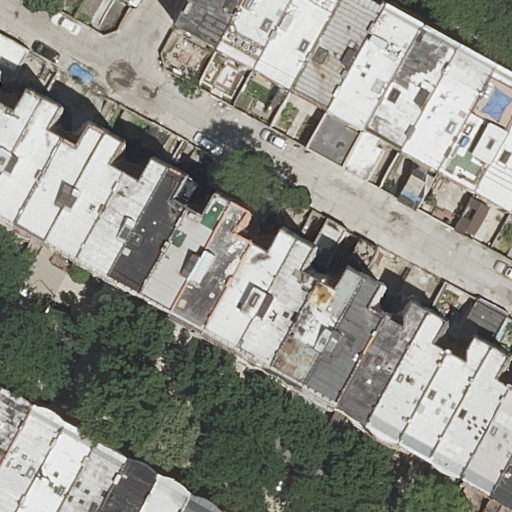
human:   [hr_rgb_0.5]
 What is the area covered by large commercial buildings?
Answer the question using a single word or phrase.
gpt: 0m2

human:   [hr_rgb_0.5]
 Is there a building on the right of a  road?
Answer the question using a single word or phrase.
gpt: yes

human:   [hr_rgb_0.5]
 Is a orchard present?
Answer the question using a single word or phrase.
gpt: no

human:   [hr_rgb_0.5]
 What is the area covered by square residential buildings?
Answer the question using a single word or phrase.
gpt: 0m2

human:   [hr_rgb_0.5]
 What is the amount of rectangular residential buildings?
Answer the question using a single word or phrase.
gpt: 32

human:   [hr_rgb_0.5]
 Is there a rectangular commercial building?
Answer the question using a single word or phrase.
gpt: no

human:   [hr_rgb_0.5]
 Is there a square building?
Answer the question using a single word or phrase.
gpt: no

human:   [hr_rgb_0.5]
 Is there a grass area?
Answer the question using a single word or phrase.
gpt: no

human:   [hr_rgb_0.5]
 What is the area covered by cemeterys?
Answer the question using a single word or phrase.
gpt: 0m2

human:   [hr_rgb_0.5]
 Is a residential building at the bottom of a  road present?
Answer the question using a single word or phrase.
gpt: yes

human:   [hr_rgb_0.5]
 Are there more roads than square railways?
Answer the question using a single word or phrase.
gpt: yes

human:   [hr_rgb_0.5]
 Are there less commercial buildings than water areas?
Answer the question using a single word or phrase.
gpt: no

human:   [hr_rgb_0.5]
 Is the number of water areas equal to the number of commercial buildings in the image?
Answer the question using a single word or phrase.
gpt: yes

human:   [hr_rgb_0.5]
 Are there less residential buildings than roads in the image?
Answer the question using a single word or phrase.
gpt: no

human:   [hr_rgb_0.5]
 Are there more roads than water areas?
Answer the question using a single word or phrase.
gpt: yes

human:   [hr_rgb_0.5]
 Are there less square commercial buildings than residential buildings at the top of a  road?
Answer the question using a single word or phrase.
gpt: yes

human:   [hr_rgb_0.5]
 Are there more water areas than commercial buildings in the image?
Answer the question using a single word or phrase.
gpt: no

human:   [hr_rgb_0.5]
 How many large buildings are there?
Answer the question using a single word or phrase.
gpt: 0

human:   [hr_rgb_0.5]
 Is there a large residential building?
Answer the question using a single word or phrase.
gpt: no

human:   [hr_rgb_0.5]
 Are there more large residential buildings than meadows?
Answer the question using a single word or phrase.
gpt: no

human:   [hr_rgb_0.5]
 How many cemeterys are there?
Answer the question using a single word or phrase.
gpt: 0

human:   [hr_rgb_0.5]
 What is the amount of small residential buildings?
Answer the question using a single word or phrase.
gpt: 15

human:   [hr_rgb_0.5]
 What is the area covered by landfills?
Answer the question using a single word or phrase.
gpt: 0m2

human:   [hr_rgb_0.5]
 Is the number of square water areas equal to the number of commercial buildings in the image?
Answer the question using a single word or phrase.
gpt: yes

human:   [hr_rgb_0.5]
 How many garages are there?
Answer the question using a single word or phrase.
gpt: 0

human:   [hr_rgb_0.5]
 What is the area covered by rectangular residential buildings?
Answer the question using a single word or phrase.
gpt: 3459m2

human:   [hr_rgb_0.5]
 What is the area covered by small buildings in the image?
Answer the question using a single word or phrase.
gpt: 650m2

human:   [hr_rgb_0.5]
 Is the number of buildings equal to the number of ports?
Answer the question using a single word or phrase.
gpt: no

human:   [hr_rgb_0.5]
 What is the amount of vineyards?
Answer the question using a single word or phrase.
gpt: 0

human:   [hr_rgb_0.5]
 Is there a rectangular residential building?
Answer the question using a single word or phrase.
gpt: yes

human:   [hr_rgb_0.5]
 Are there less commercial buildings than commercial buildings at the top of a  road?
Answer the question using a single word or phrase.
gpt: no

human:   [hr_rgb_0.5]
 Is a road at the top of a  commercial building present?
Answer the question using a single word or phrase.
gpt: no

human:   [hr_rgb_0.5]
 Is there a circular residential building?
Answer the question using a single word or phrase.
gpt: no

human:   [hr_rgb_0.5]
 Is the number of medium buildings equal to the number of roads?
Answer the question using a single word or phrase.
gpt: no

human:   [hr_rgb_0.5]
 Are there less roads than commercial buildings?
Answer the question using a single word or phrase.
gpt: no

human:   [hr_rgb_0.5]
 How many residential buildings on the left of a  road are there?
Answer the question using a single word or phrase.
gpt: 18